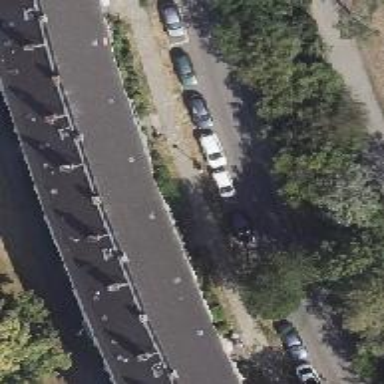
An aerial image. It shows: Residential road with asphalt surface. There is parking lane on the right side.